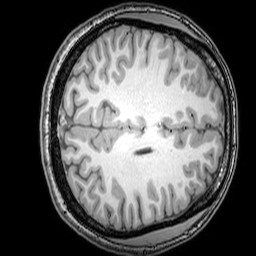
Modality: T1w
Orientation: axial
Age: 22
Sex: male
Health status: healthy
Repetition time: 0.081 s
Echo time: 0.037 s